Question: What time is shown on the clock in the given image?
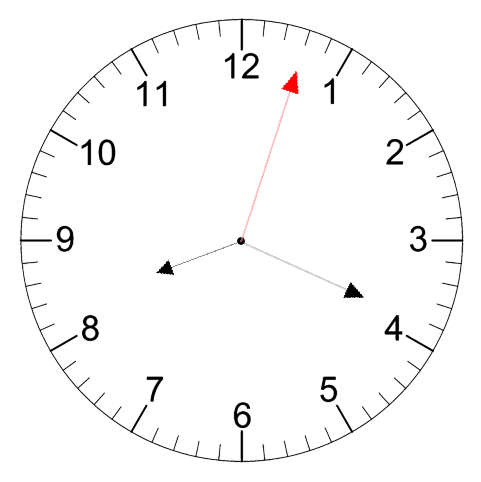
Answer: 08:19:03